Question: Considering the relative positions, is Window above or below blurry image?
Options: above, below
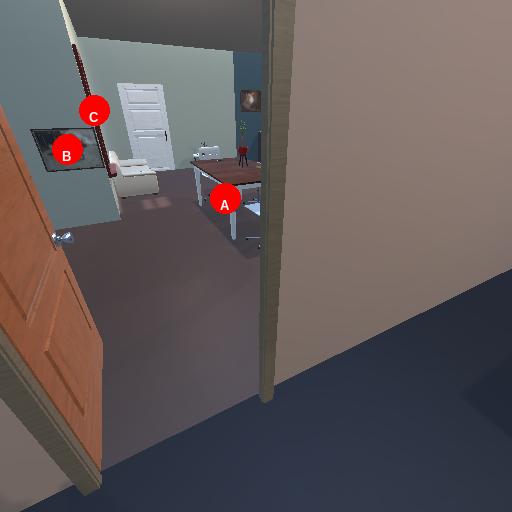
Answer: above